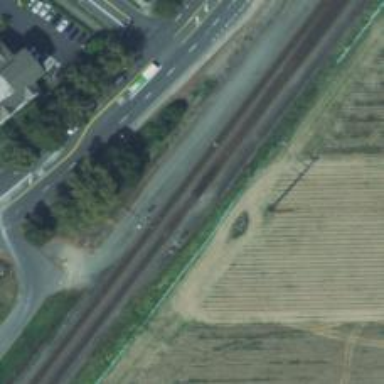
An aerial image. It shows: Railway track.